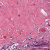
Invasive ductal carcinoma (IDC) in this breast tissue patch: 0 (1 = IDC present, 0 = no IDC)